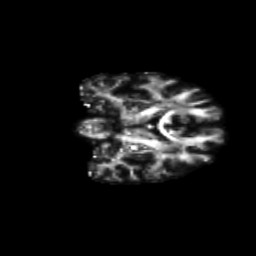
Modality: FA
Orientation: coronal
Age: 71
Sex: female
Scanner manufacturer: siemens
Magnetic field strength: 3 T
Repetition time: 4.71 s
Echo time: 0.0906 s